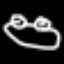
Label: frog